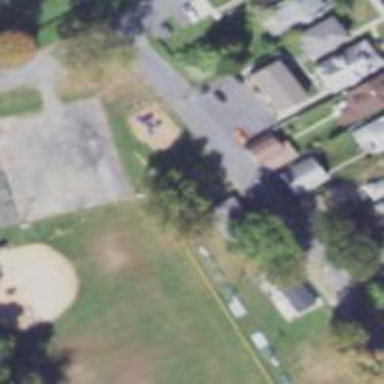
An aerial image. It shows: Playground with roundabout.